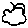
Label: cloud